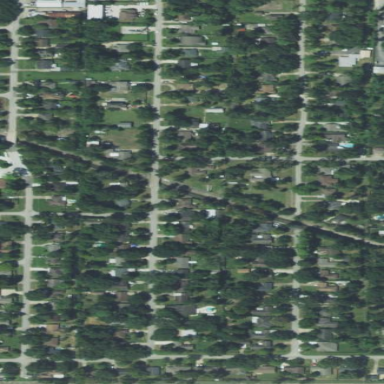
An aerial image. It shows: Single-family residential area.